Interaction volume radius: 10 \u00c5
Interaction volume height: 15 \u00c5
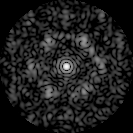
Disorder parameter: 0.6833